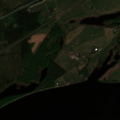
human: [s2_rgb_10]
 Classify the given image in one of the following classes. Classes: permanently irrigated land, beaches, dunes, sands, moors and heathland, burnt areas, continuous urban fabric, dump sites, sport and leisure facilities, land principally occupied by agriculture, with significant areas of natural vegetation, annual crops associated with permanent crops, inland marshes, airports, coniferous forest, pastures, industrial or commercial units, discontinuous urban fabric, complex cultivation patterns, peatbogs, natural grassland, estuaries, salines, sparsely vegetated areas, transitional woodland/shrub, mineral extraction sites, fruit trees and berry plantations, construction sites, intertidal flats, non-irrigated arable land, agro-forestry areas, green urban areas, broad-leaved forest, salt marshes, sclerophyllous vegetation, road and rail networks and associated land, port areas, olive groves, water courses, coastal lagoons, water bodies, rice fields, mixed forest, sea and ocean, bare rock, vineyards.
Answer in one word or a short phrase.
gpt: non-irrigated arable land, land principally occupied by agriculture, with significant areas of natural vegetation, mixed forest, transitional woodland/shrub, water courses